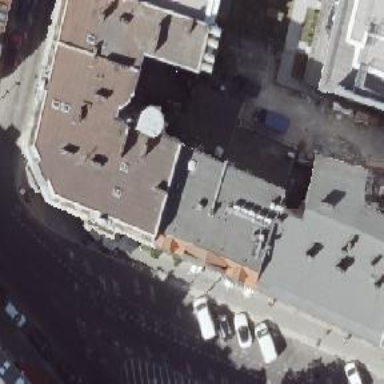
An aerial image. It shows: Café.